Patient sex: M
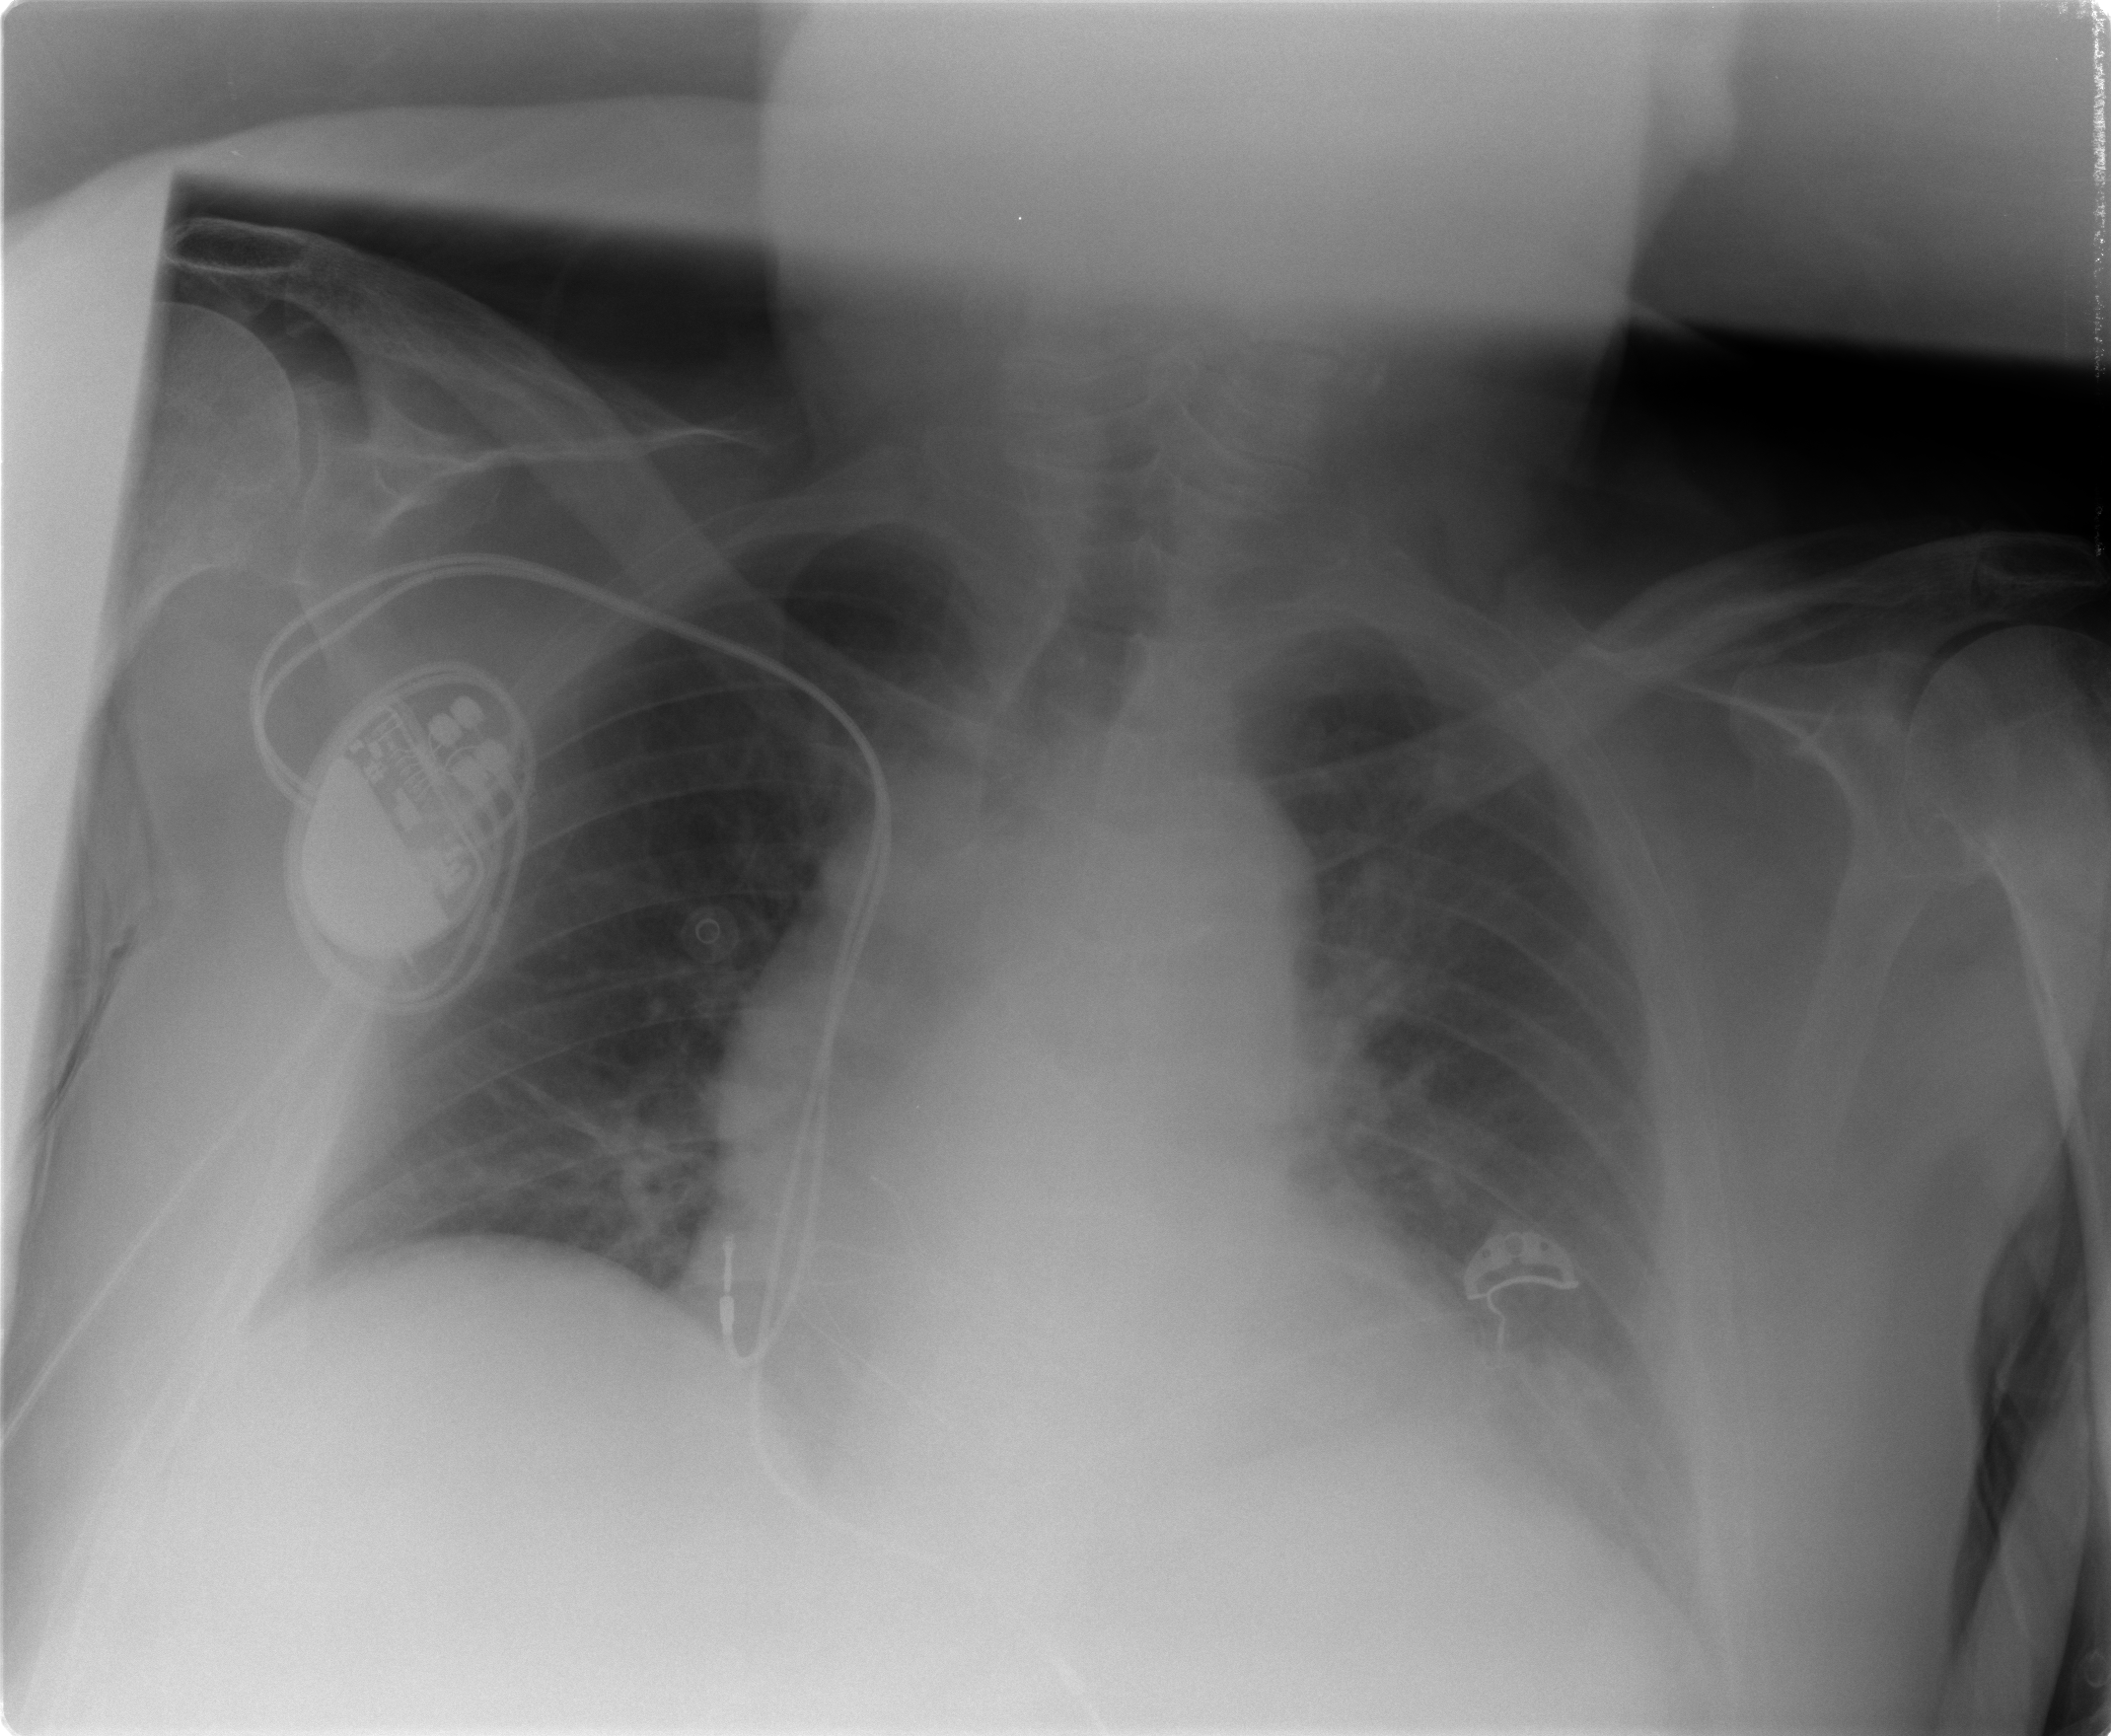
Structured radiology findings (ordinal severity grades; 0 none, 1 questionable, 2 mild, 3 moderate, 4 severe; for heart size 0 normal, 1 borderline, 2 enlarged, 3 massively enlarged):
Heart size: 1
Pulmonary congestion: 2
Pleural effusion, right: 2
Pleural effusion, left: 2
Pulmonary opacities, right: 1
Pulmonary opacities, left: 1
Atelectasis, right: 2
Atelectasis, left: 2